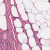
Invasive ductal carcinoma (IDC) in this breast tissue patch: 0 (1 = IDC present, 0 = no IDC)